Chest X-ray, AP view. Patient: 54 years old, sex M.
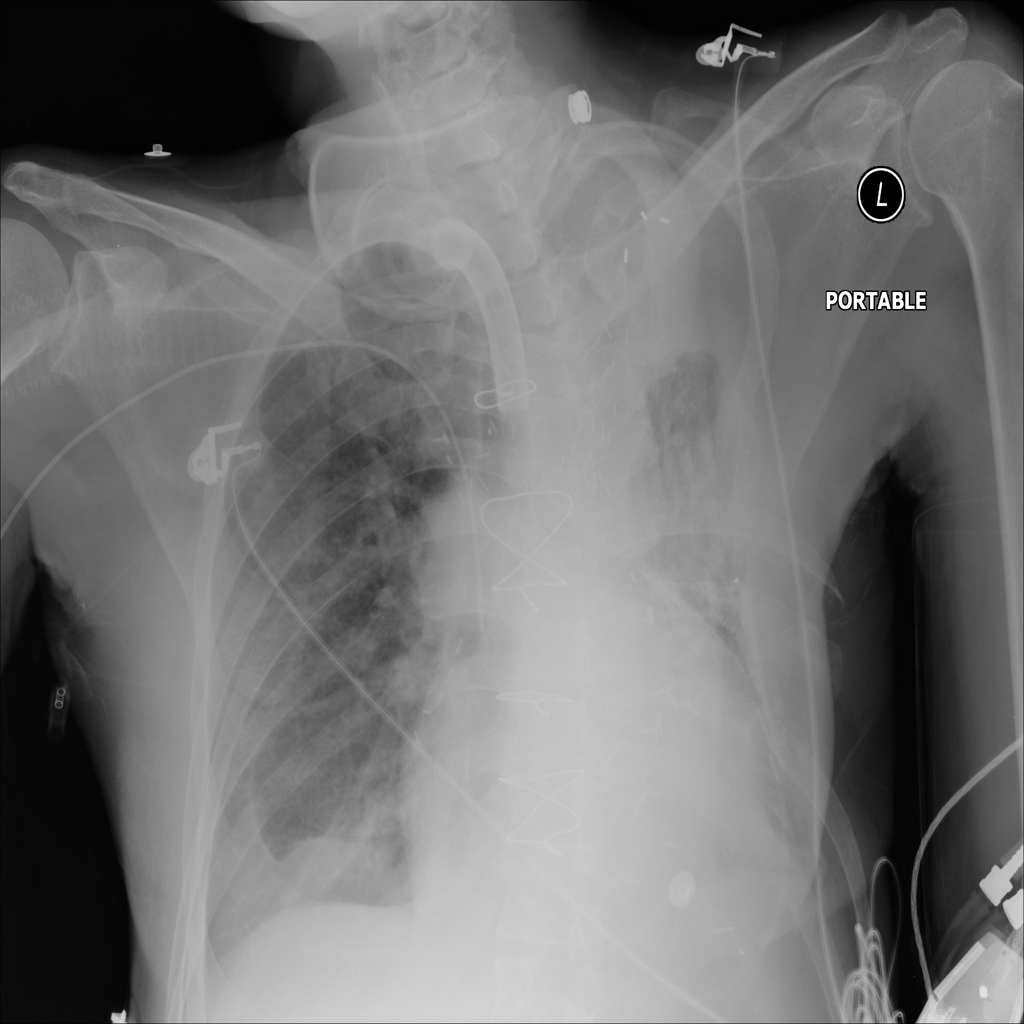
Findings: Effusion, Infiltration